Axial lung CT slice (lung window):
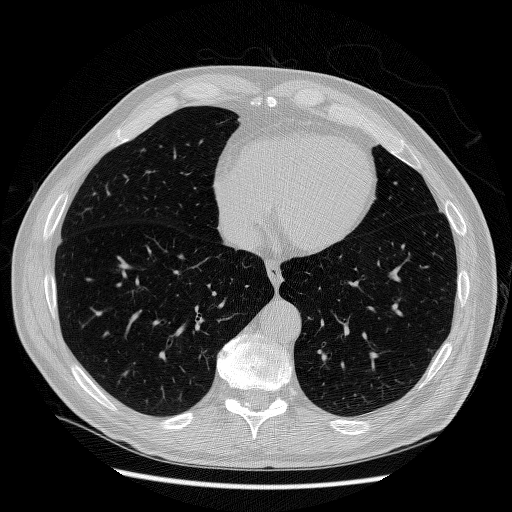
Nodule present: no